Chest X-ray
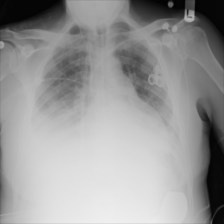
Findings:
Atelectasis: positive
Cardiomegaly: negative
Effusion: positive
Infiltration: positive
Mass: negative
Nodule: negative
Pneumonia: negative
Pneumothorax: negative
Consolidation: negative
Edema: negative
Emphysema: negative
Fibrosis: negative
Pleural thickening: negative
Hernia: negative